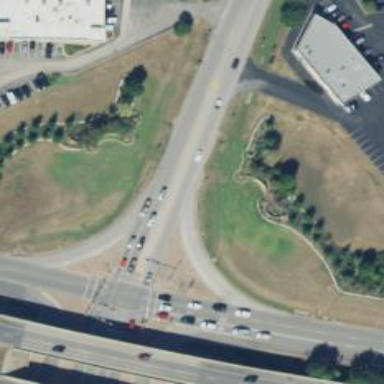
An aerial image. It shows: Frontage road with asphalt surface designated as secondary link road.